Aerial crown-view tile of a tropical tree (Barro Colorado Island, Panama), acquired 20240918:
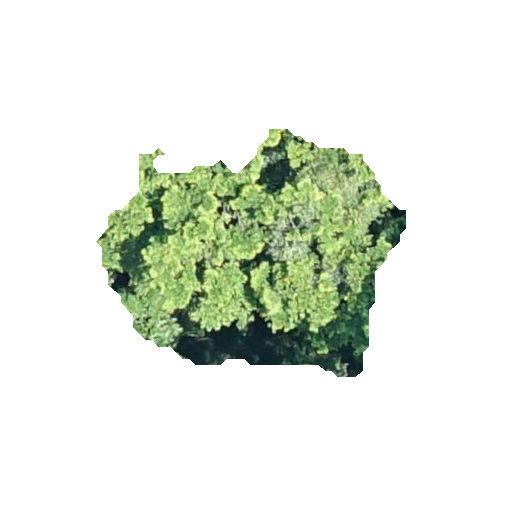
Species: Terminalia amazonia
GBIF accepted scientific name: Terminalia amazonica
Crown area: 81.778 m²